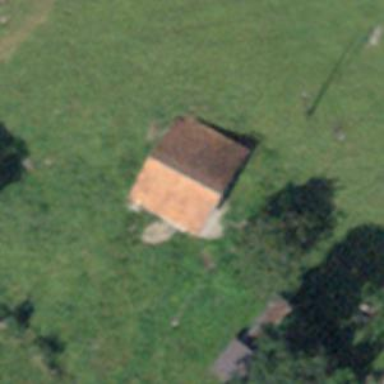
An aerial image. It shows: Rural barn.